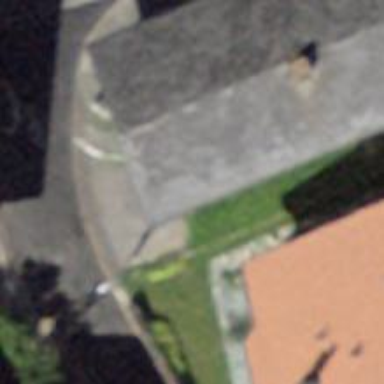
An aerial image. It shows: Post box.